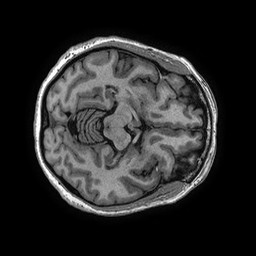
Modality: T1w
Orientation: axial
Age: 54
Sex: female
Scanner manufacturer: ge
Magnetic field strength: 3 T
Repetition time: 0.006952 s
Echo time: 0.00292 s